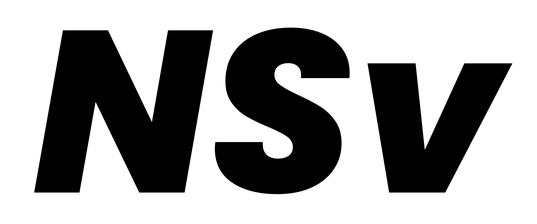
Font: Poppins-ExtraBoldItalic